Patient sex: M
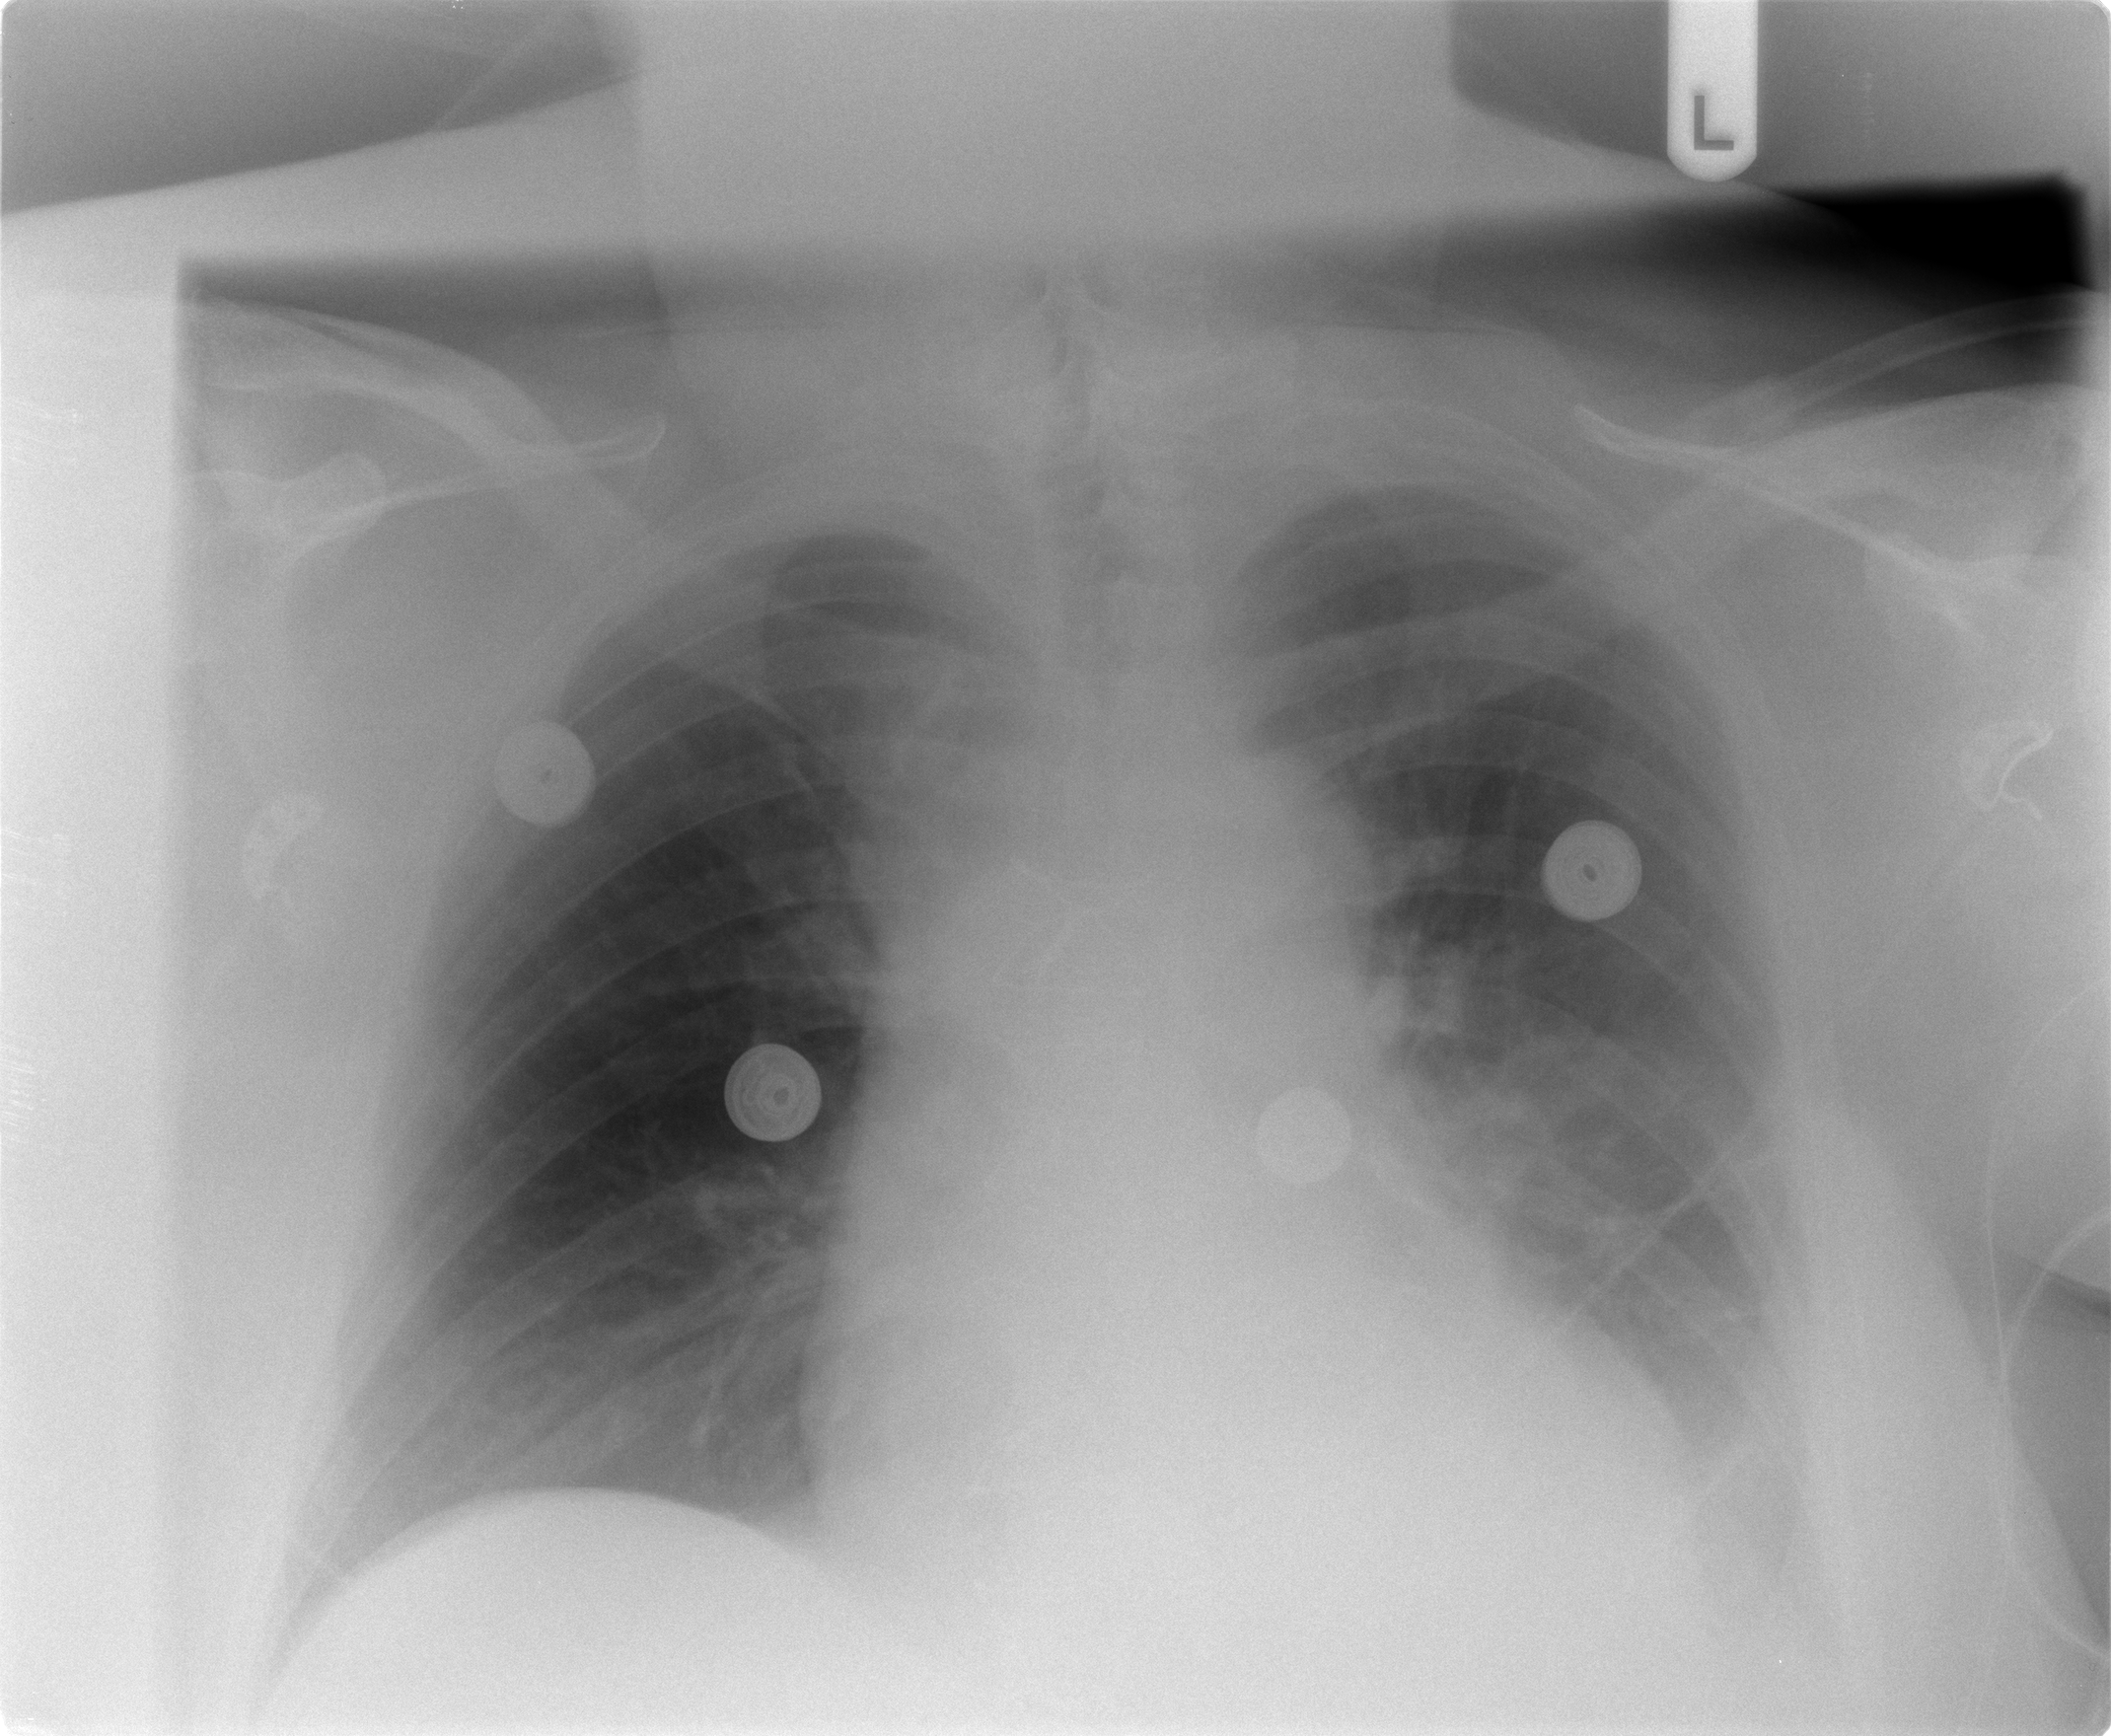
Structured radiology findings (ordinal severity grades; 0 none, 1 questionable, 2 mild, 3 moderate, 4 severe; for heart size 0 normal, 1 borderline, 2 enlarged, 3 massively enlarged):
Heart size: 2
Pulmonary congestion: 0
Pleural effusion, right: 0
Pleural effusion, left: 2
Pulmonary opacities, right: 0
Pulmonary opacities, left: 0
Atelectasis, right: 0
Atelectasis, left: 2